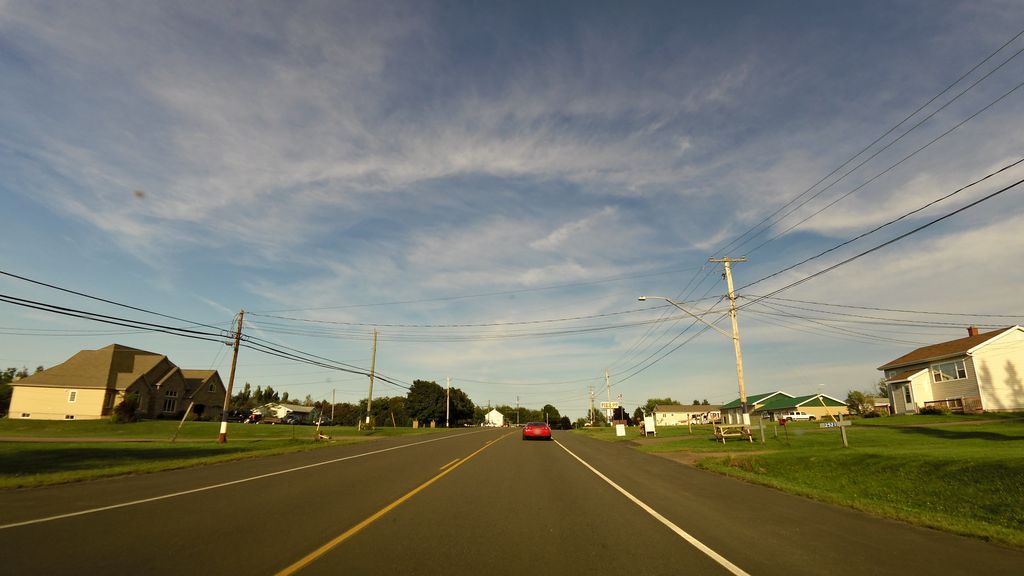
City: charlottetown